Question: I am currently working on a webpage featuring some jQuery-UI sliders, but I am having trouble properly aligning all of the things.
HTML:
'''
<div class="row">
<div id="hue"><img src="download.png" class="hue" /></div>
<div id="mixedColor"></div>
</div>
<div class="rowVert">
<div class="vert" id="CSVhue"></div>
<div class="vert" id="CSVsat"></div>
<div class="vert" id="CSVbright"></div>
</div>
'''
CSS:
'''
#hue {
display: block;
width: 90%;
float: left;
margin: 0 auto;
margin-top: 37px;
}
.hue {
height: 12px;
width: 100%;
}
#mixedColor {
display: block;
width: 100px;
height: 100px;
border: 1px solid black;
float: right;
}
.vert {
margin-top: 100px;
}
'''
But without any success.
Here is a JSFiddle: <URL>
How I want it:

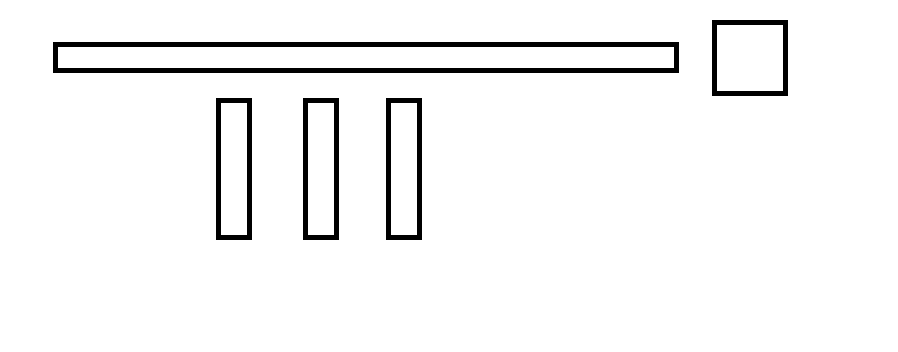
Answer: Here is something you could work with
<URL>
'''
#hue {
margin-top: 50px;
margin-right: 110px;
overflow: hidden;
}
.hue {
height: 17px;
width: 100%;
}
#mixedColor {
position: absolute;
right: 10px;
top: 10px;
width: 100px;
height: 100px;
border: 1px solid black;
}
.rowVert {
padding-top: 40px;
padding-right: 110px;
padding-left: 20%;
}
.vert {
float: left;
margin-left: 14%;
width: 15px;
height: 100px;
}
'''